Question: I would be very grateful if you could help me out with the following code.. I can read a local .xls file and show it on the browser using jQuery jTable, I can also export the data to .csv file but for some reason it is showing HTML tags in the downloaded file, which I believe is due to using
'''
HtmlTextWriter tw = new HtmlTextWriter(sw);
gridvw.RenderControl(tw);
'''
Also, it only shows one record when downloaded the .CSV file.. I tried using 'TextWriter' but doesn't show anything.
'''
public ActionResult ExportToCsv()
{
string Path = @"C:\5Newwithdate.xls";
OleDbConnection con = new OleDbConnection(@"Provider=Microsoft.Jet.OLEDB.4.0;Data Source= '" + Path + "';Extended Properties=" + (char)34 + "Excel 8.0;IMEX=1;" + (char)34 + "");
OleDbDataAdapter da = new OleDbDataAdapter("select * from [Sheet1$]", con);
con.Close();
System.Data.DataTable data = new System.Data.DataTable();
da.Fill(data);
SQLDBBillingProvider sql = new SQLDBBillingProvider();
List<TopPlayed> daa = new List<TopPlayed>();
foreach (DataRow p in data.Rows)
{
TopPlayed top = new TopPlayed()
{
TrackID = p.Field<double>("ID").ToString(),
TrackName = p.Field<string>("Track Name"),
ArtistName = p.Field<string>("Artist Name"),
Times = p.Field<double>("NoOfPlays").ToString()
};
System.Web.UI.WebControls.GridView gridvw = new System.Web.UI.WebControls.GridView();
gridvw.DataSource = top.ArtistName.ToList().Take(7);
gridvw.DataBind();
HttpContext.Response.ClearContent();
HttpContext.Response.AddHeader("content-disposition", "attachment; filename=TopTracks.csv");
HttpContext.Response.AddHeader("Expires", "0");
var sw = new StreamWriter(new MemoryStream());
// Write the data here..
HtmlTextWriter tw = new HtmlTextWriter(sw);
gridvw.RenderControl(tw);
// Flush the stream and reset the file cursor to the start
sw.Flush();
sw.BaseStream.Seek(0, SeekOrigin.Begin);
// return the stream with Mime type
return new FileStreamResult(sw.BaseStream, "text/csv");
}
return View();
}
'''

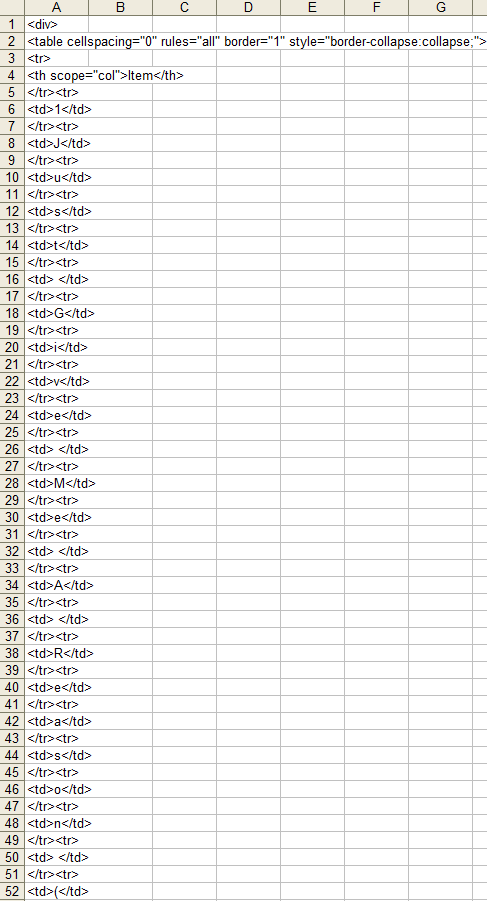
Answer: So many issues , so little time:
You do not want to write out a grid at all. That was for your web view, but CSV can be generated directly from the data.
You want something like this:
'''
public ActionResult ExportToCsv()
{
string Path = @"C:\5Newwithdate.xls";
OleDbConnection con = new OleDbConnection(@"Provider=Microsoft.Jet.OLEDB.4.0;Data Source= '" + Path + "';Extended Properties=" + (char)34 + "Excel 8.0;IMEX=1;" + (char)34 + "");
OleDbDataAdapter da = new OleDbDataAdapter("select * from [Sheet1$]", con);
con.Close();
System.Data.DataTable data = new System.Data.DataTable();
da.Fill(data);
SQLDBBillingProvider sql = new SQLDBBillingProvider();
List<TopPlayed> daa = new List<TopPlayed>();
// Create a memory stream and a TextWriter that uses it for its output
var sw = new StreamWriter(new MemoryStream());
TextWriter tw = new TextWriter(sw);
// Write the header row
tw.WriteLine(""ID", "Track", "Artist", "Plays"");
// Write the data here..
foreach (DataRow p in data.Rows)
{
TopPlayed top = new TopPlayed()
{
TrackID = p.Field<double>("ID").ToString(),
TrackName = p.Field<string>("Track Name"),
ArtistName = p.Field<string>("Artist Name"),
Times = p.Field<double>("NoOfPlays").ToString()
};
// Write a single CSV line
tw.WriteLine(string.Format(""{0}", "{1}", "{2}", "{3}"", top.TrackID, top.TrackName, top.ArtistName, top.Times);
}
// Now return the stream to the client/browser
HttpContext.Response.ClearContent();
HttpContext.Response.AddHeader("content-disposition", "attachment; filename=TopTracks.csv");
HttpContext.Response.AddHeader("Expires", "0");
gridvw.RenderControl(tw);
// Flush the stream and reset the file cursor to the start
sw.Flush();
sw.BaseStream.Seek(0, SeekOrigin.Begin);
// return the stream with Mime type
return new FileStreamResult(sw.BaseStream, "text/csv");
}
'''
You do not actually need the TopPlayed object, but I did not want to change too much at once :)
That could become:
'''
// Write the data here..
foreach (DataRow p in data.Rows)
{
// Write a single CSV line direct from the database record
tw.WriteLine(string.Format(""{0}", "{1}", "{2}", "{3}"", p.Field<double>("ID"), p.Field<string>("Track Name"), p.Field<string>("Artist Name"), p.Field<double>("NoOfPlays"));
}
'''
Please note you do not need '(char)34' in your connection string. That represents a double-quote. Just escape any double-quote with 2 double quotes '""' (in an @-style string) or " (in a normal string).
e.g.
'''
OleDbConnection con = new OleDbConnection(@"Provider=Microsoft.Jet.OLEDB.4.0;Data Source='" + Path + @"';Extended Properties=""Excel 8.0;IMEX=1;""");
'''
## Yet another version:
Also, you should always wrap objects that implement 'IDisposable' in a 'using' statement to ensure they are closed correctly/automatically when they go out of scope. If your 'SQLDBBillingProvider' implements 'IDisposable' it should also have a 'using'.
I also noticed I do not need the extra 'TextWriter' 'StreamWriter' (i.e. it inherits 'TextWriter' directly).
Please note I cannot compile this code as I do not have the missing parts, so there may be the odd typo:
'''
public ActionResult ExportToCsv()
{
string Path = @"C:\5Newwithdate.xls";
using (OleDbConnection con = new OleDbConnection(@"Provider=Microsoft.Jet.OLEDB.4.0;Data Source= '" + Path + "';Extended Properties=" + (char)34 + "Excel 8.0;IMEX=1;" + (char)34 + ""))
{
using (OleDbDataAdapter da = new OleDbDataAdapter("select * from [Sheet1$]", con))
{
con.Close();
System.Data.DataTable data = new System.Data.DataTable();
da.Fill(data);
SQLDBBillingProvider sql = new SQLDBBillingProvider();
List<TopPlayed> daa = new List<TopPlayed>();
// Create a memory stream and a TextWriter that uses it for its output
using (var sw = new StreamWriter(new MemoryStream()))
{
// Write the header row
sw.WriteLine(""ID", "Track", "Artist", "Plays"");
// Write the data here..
foreach (DataRow p in data.Rows)
{
TopPlayed top = new TopPlayed()
{
TrackID = p.Field<double>("ID").ToString(),
TrackName = p.Field<string>("Track Name"),
ArtistName = p.Field<string>("Artist Name"),
Times = p.Field<double>("NoOfPlays").ToString()
};
// Write a single CSV line
sw.WriteLine(string.Format(""{0}", "{1}", "{2}", "{3}"", top.TrackID, top.TrackName, top.ArtistName, top.Times);
}
// Now return the stream to the client/browser
HttpContext.Response.ClearContent();
HttpContext.Response.AddHeader("content-disposition", "attachment; filename=TopTracks.csv");
HttpContext.Response.AddHeader("Expires", "0");
// Flush the stream and reset the file cursor to the start
sw.Flush();
sw.BaseStream.Seek(0, SeekOrigin.Begin);
// return the stream with Mime type
return new FileStreamResult(sw.BaseStream, "text/csv");
}
}
}
}
'''